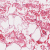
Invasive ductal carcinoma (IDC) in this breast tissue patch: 0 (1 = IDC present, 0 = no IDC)